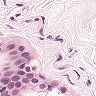
Metastatic tissue present: no